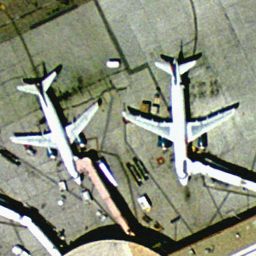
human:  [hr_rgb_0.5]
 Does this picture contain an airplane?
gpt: yes